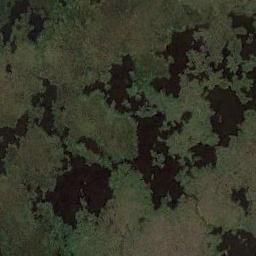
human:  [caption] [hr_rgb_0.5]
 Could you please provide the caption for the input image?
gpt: One third of this wetland is lake .

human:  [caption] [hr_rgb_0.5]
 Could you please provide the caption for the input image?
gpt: There are many different shapes and sizes of water around the wetlands .

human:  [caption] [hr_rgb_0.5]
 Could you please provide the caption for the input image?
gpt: The wetland consists of dry and green plants and water .

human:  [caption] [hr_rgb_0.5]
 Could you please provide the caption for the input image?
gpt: The surface of the lake in a wetland is covered with a large dense dark green and light green mixed plants .

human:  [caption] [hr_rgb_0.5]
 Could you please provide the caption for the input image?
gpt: There are many water areas of different sizes on the wetland .